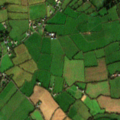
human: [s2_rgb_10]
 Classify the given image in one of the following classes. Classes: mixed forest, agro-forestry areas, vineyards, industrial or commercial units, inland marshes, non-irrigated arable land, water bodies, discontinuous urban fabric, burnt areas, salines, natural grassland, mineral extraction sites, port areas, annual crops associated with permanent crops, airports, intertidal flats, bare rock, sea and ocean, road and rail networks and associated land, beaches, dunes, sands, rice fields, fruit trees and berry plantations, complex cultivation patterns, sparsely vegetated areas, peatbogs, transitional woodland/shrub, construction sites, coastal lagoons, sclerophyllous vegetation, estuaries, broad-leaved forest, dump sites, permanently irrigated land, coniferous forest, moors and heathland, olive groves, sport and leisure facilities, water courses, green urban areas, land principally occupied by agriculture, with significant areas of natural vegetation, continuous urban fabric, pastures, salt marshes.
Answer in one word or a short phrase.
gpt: non-irrigated arable land, pastures